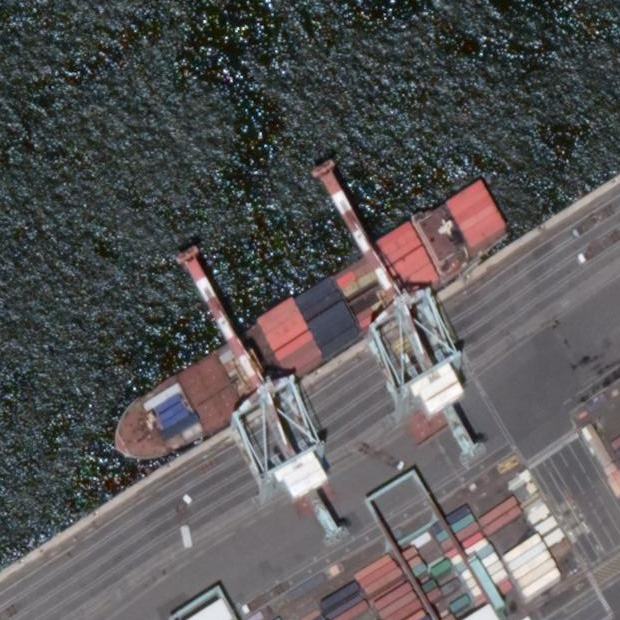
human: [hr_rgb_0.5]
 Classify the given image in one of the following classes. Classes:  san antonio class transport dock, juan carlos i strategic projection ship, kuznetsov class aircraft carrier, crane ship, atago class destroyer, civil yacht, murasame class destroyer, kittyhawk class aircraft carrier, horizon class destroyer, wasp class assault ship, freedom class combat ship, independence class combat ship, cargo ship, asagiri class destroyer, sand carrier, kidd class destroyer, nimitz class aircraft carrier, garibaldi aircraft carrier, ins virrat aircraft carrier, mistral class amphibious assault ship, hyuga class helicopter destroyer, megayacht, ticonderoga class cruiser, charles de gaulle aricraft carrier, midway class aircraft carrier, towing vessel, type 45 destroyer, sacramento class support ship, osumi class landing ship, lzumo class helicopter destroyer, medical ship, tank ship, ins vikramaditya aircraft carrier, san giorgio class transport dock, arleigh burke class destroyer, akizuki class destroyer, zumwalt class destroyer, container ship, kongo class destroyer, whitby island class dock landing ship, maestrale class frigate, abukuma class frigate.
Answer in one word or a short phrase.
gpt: Container ship